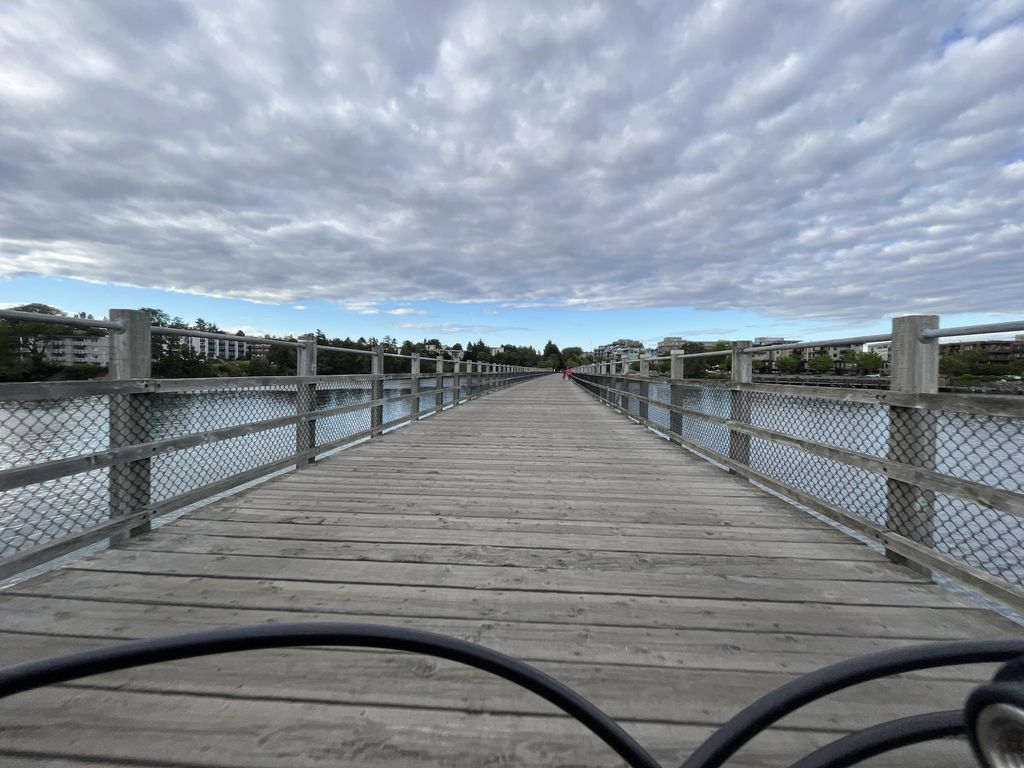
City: victoria